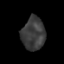
Tissue: lung
Cell type: Others
Senescence score: 0.1989
Nuclear area (px): 747
Mean DAPI intensity: 59.909